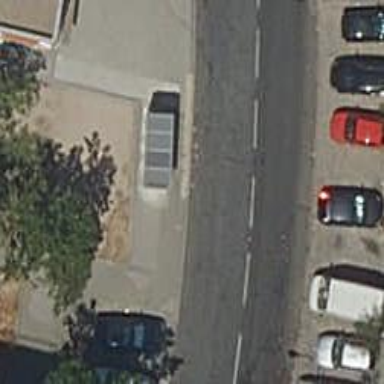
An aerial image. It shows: Public transport stop position.